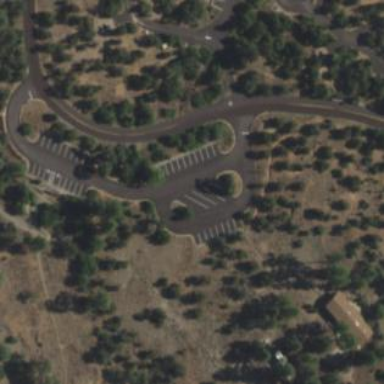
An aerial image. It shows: Parking area.